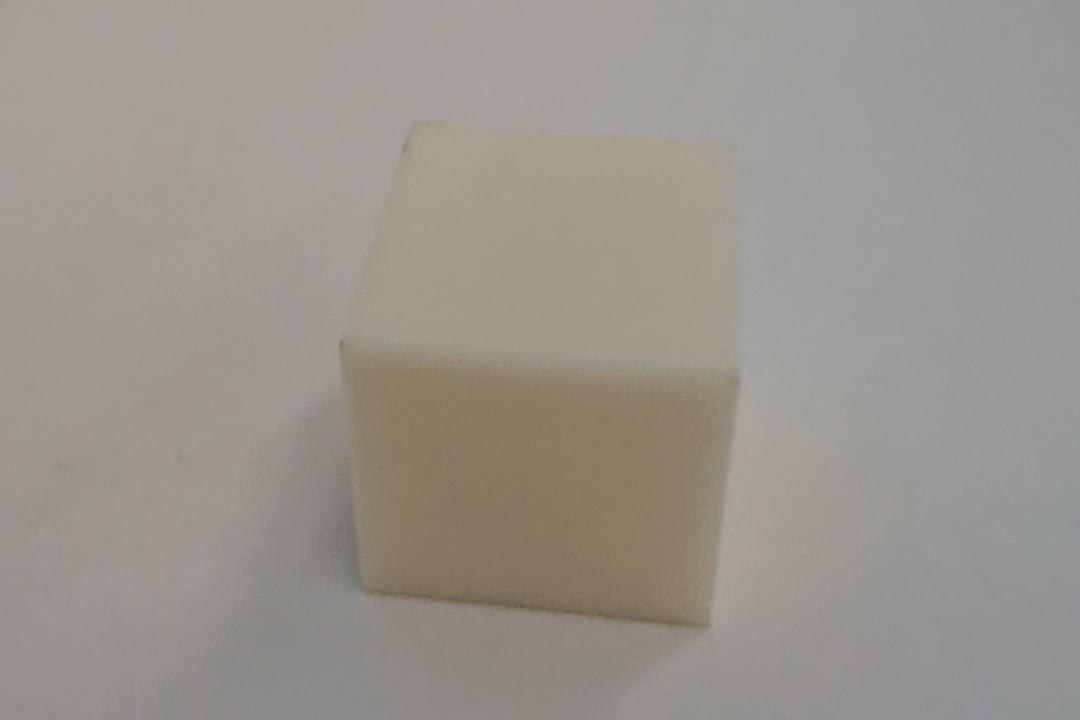
Label: Cuboid